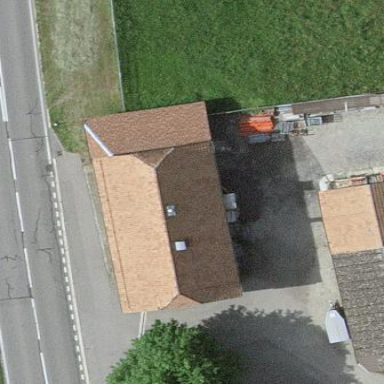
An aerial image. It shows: Residential building.